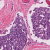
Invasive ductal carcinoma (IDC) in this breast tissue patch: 0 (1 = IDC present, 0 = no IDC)